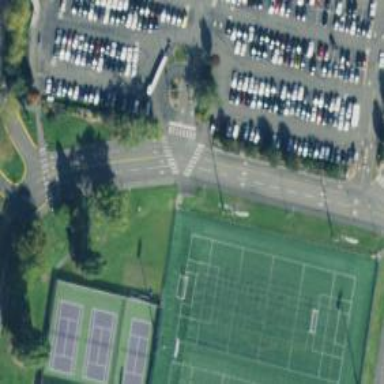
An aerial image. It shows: Pedestrian crossing at uncontrolled zebra crossing on footway.